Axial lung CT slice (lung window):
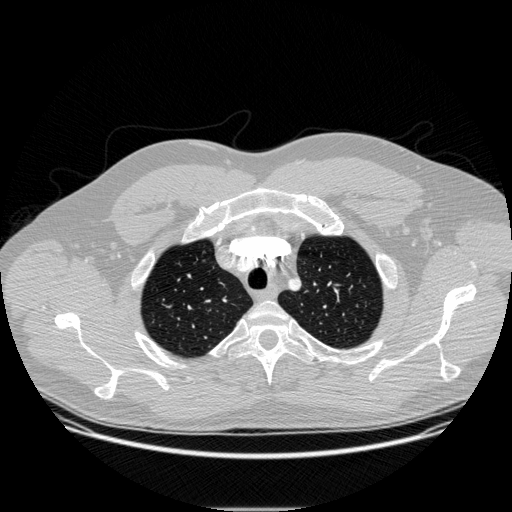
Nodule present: no